Interaction volume radius: 5 \u00c5
Interaction volume height: 10 \u00c5
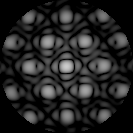
Disorder parameter: 0.07894